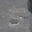
Label: 5